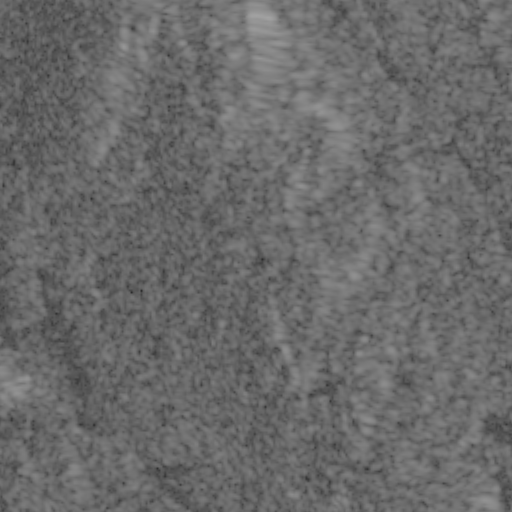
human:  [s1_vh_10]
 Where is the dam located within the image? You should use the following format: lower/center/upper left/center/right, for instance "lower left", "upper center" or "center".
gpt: The dam is located in the upper right of the image.
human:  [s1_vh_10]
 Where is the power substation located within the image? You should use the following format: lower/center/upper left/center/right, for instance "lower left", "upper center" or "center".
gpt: The power substation is located in the lower center of the image.
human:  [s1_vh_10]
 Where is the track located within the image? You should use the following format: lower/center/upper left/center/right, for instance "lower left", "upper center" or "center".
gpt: There is no track in the image.

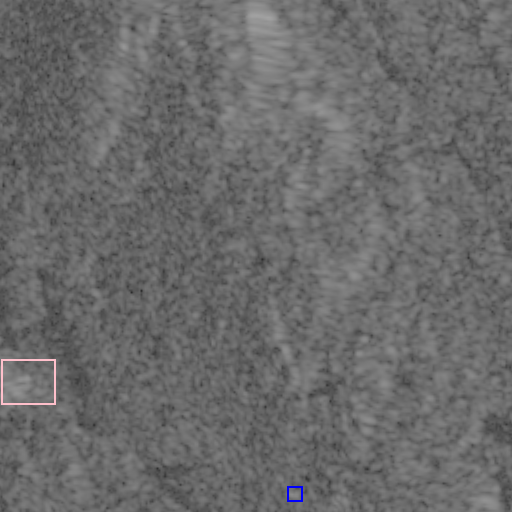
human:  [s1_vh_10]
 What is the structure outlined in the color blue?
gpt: The structure outlined in blue is a power substation.
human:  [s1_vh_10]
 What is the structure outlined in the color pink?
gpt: The structure outlined in pink is a quarry.
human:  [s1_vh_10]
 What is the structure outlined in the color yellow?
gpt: There is no yellow outline.